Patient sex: M
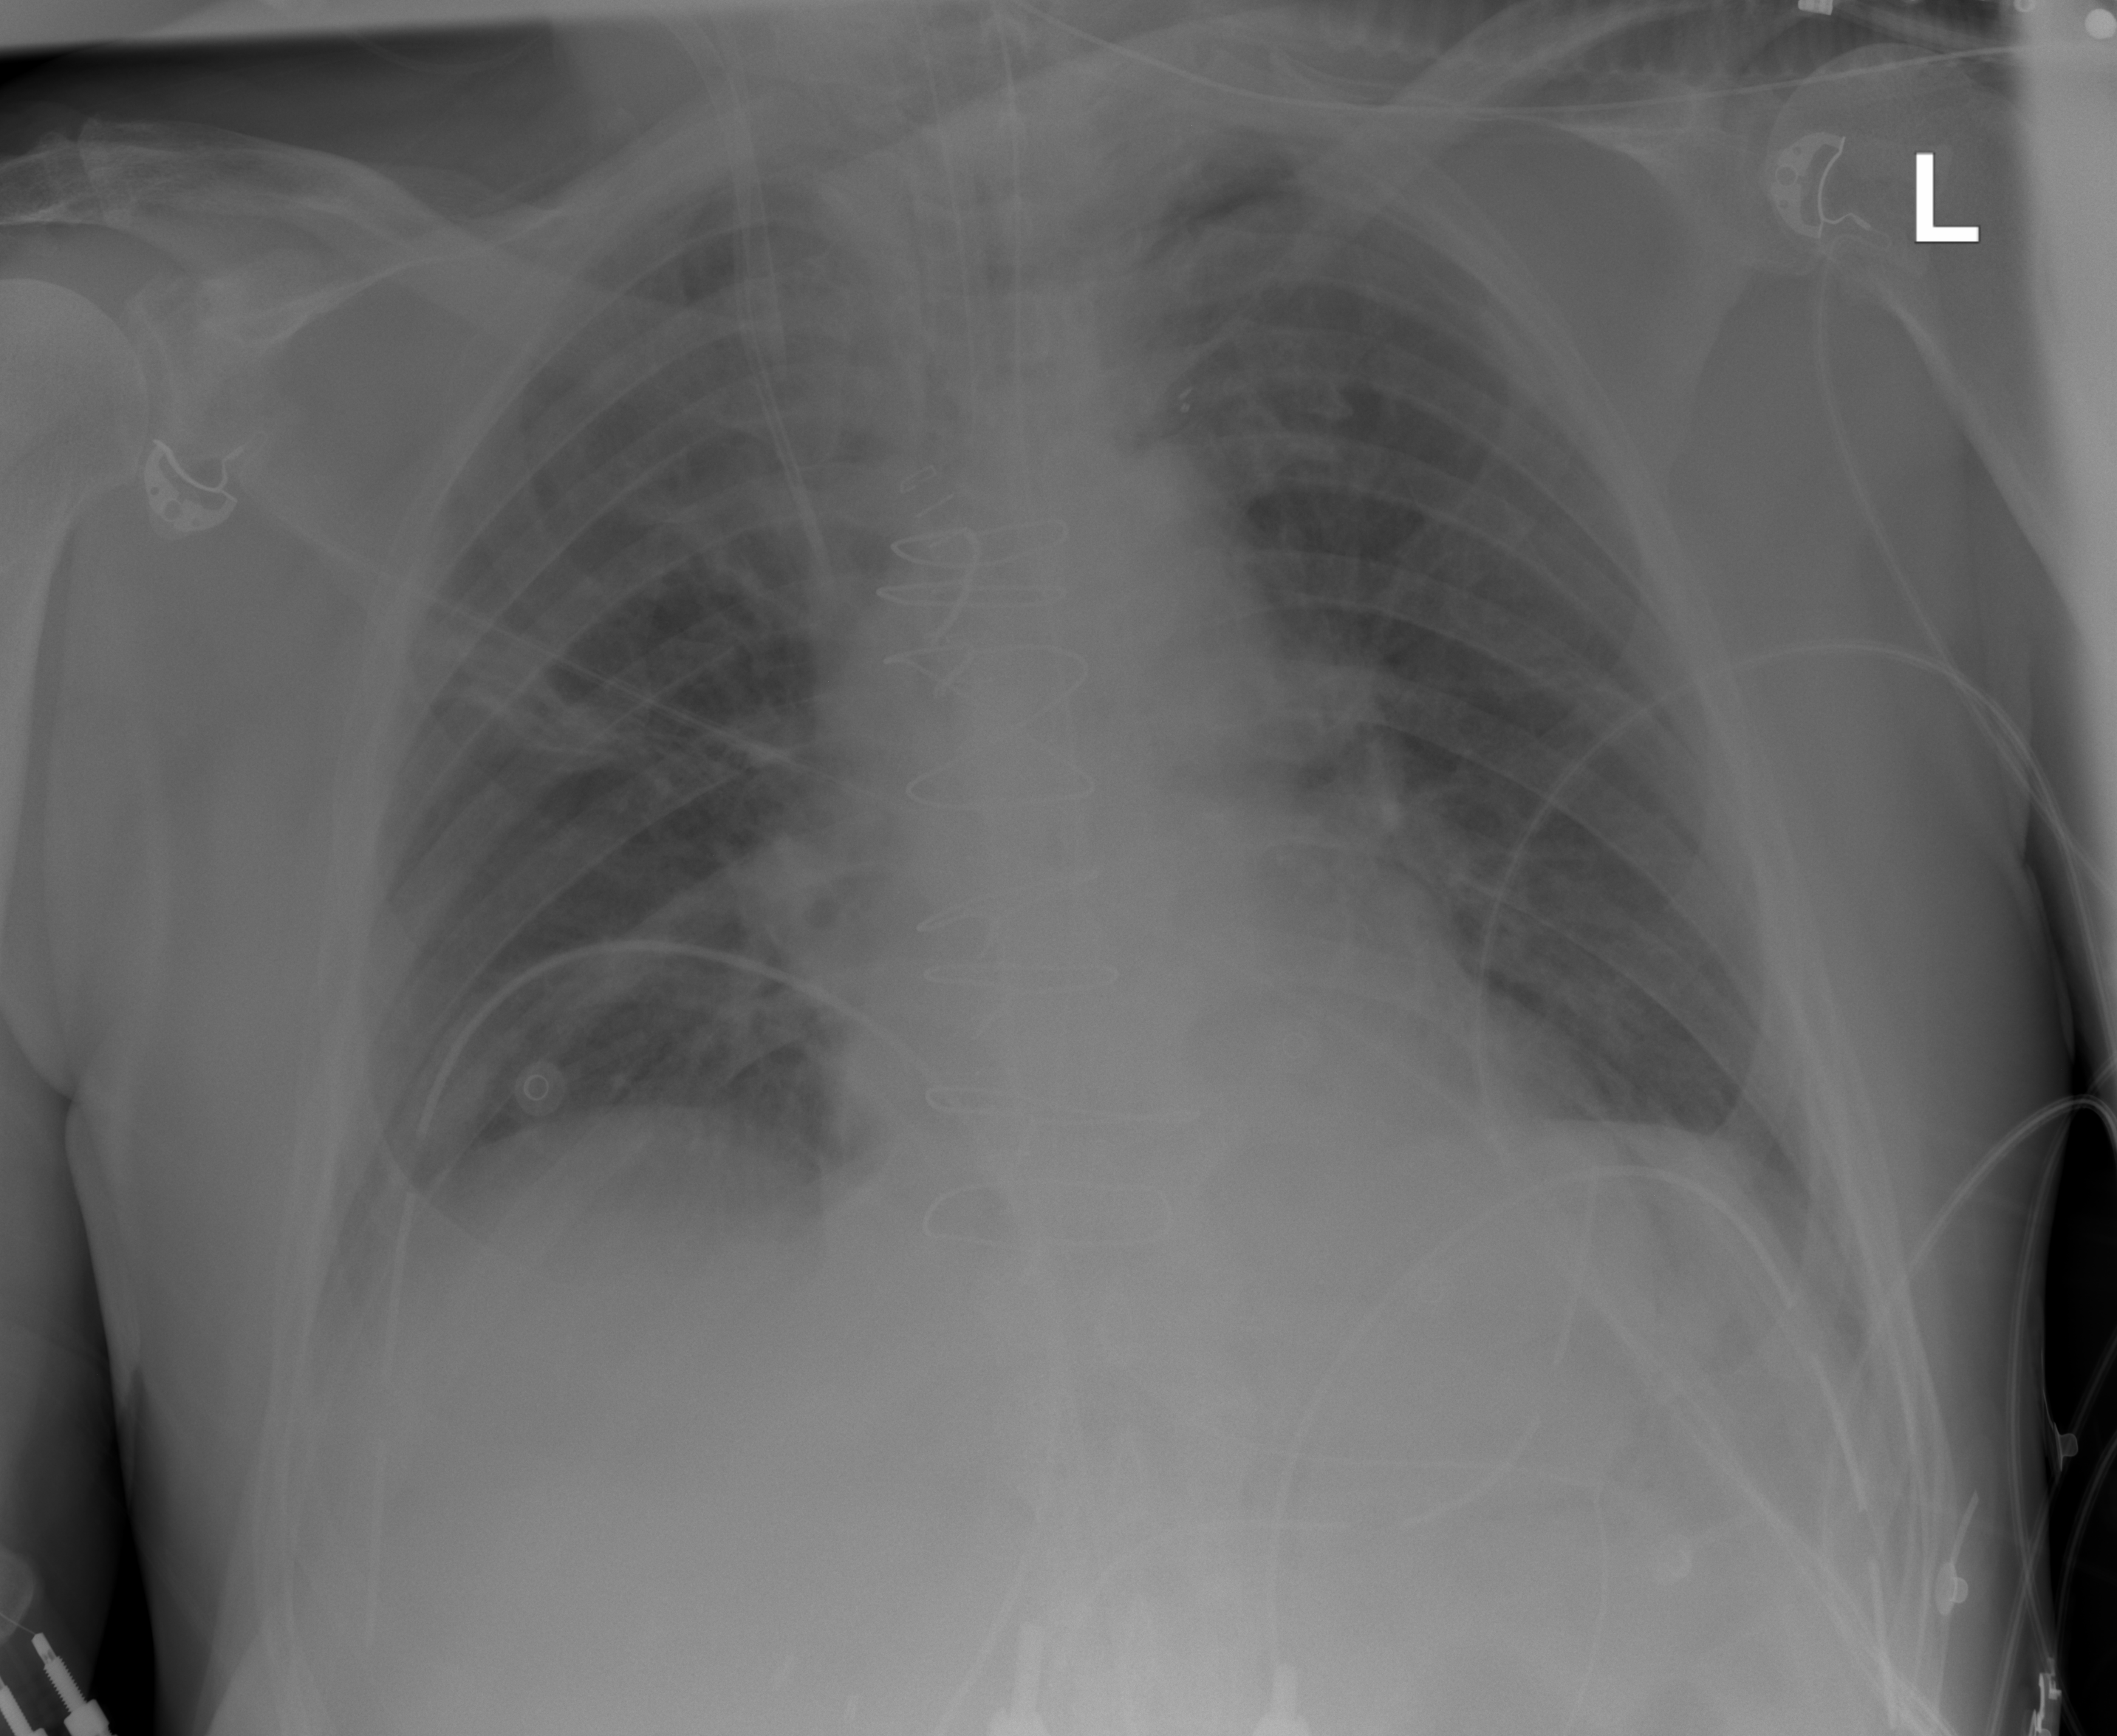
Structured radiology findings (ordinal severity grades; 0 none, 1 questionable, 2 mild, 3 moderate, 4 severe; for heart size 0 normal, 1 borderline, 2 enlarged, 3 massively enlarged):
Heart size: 0
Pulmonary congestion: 0
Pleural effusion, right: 2
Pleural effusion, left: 0
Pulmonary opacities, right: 0
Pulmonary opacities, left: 0
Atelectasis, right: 2
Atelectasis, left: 0